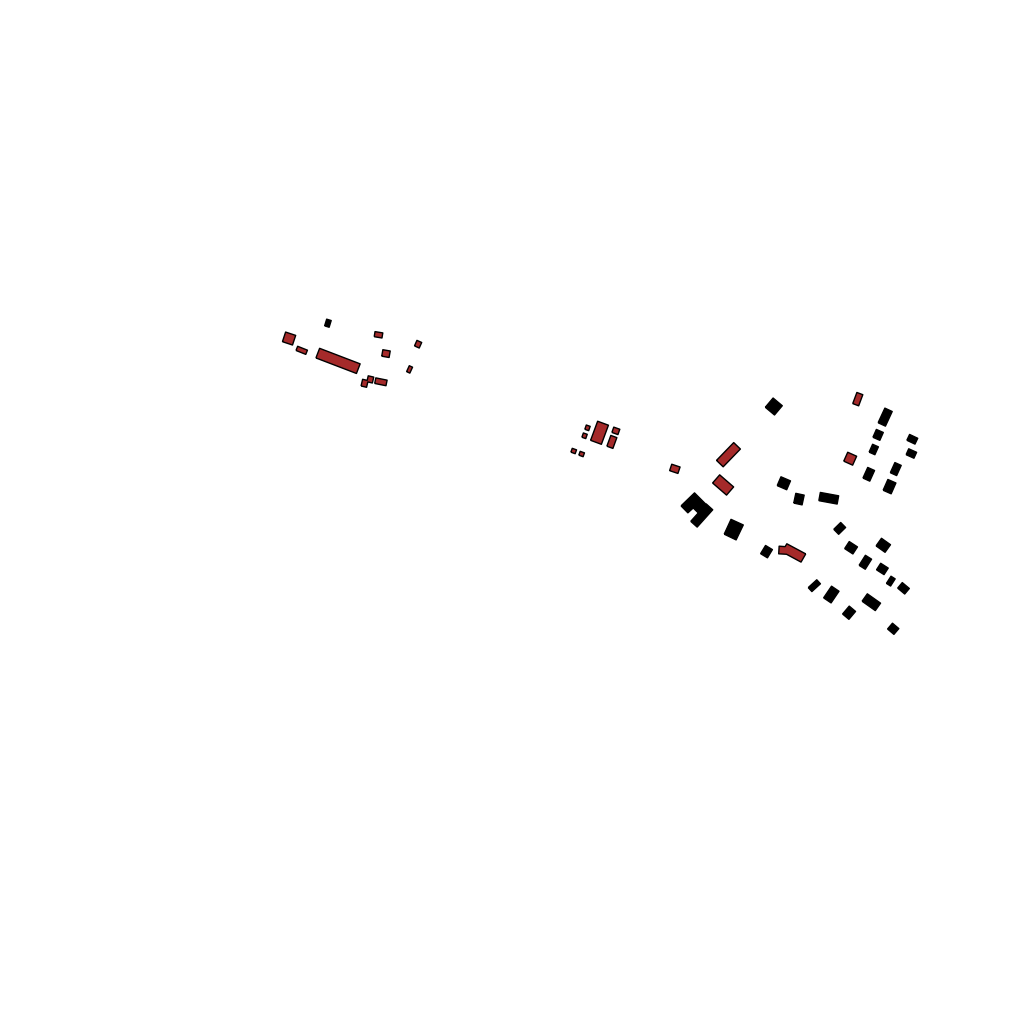
Tags: overhead vector_map, recreation, residential, individual_rise, density_1, Building, Facility, 1.0 km²